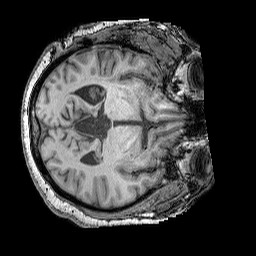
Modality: T1w
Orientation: axial
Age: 49
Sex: male
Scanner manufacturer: siemens
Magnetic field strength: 3 T
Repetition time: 2.25 s
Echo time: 0.00411 s